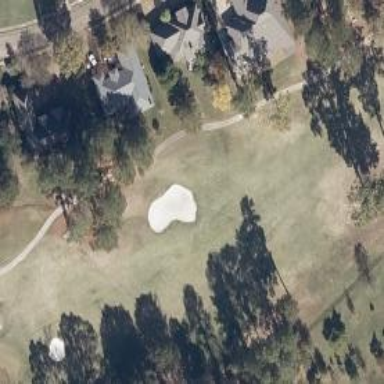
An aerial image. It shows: Golf hole.